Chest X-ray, PA view. Patient: 59 years old, sex F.
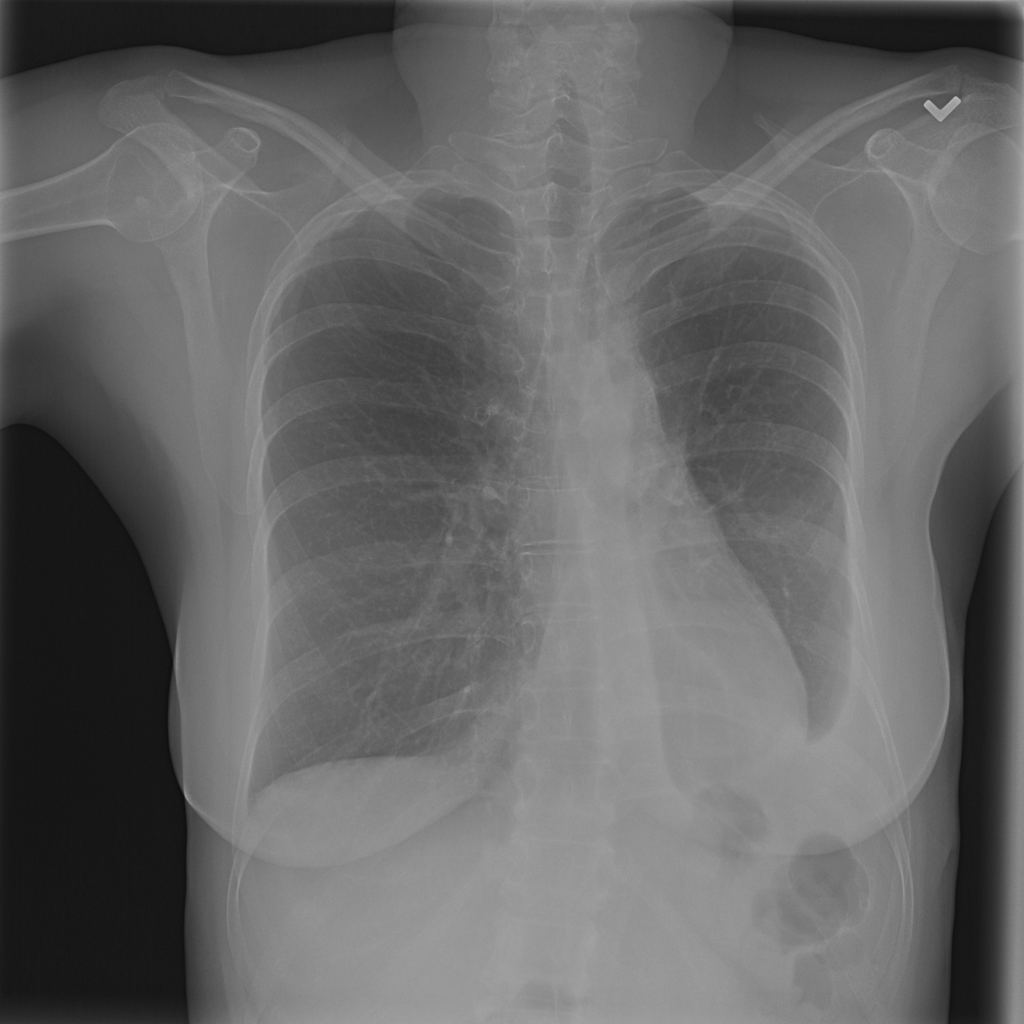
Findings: Effusion, Pleural_Thickening